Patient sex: M
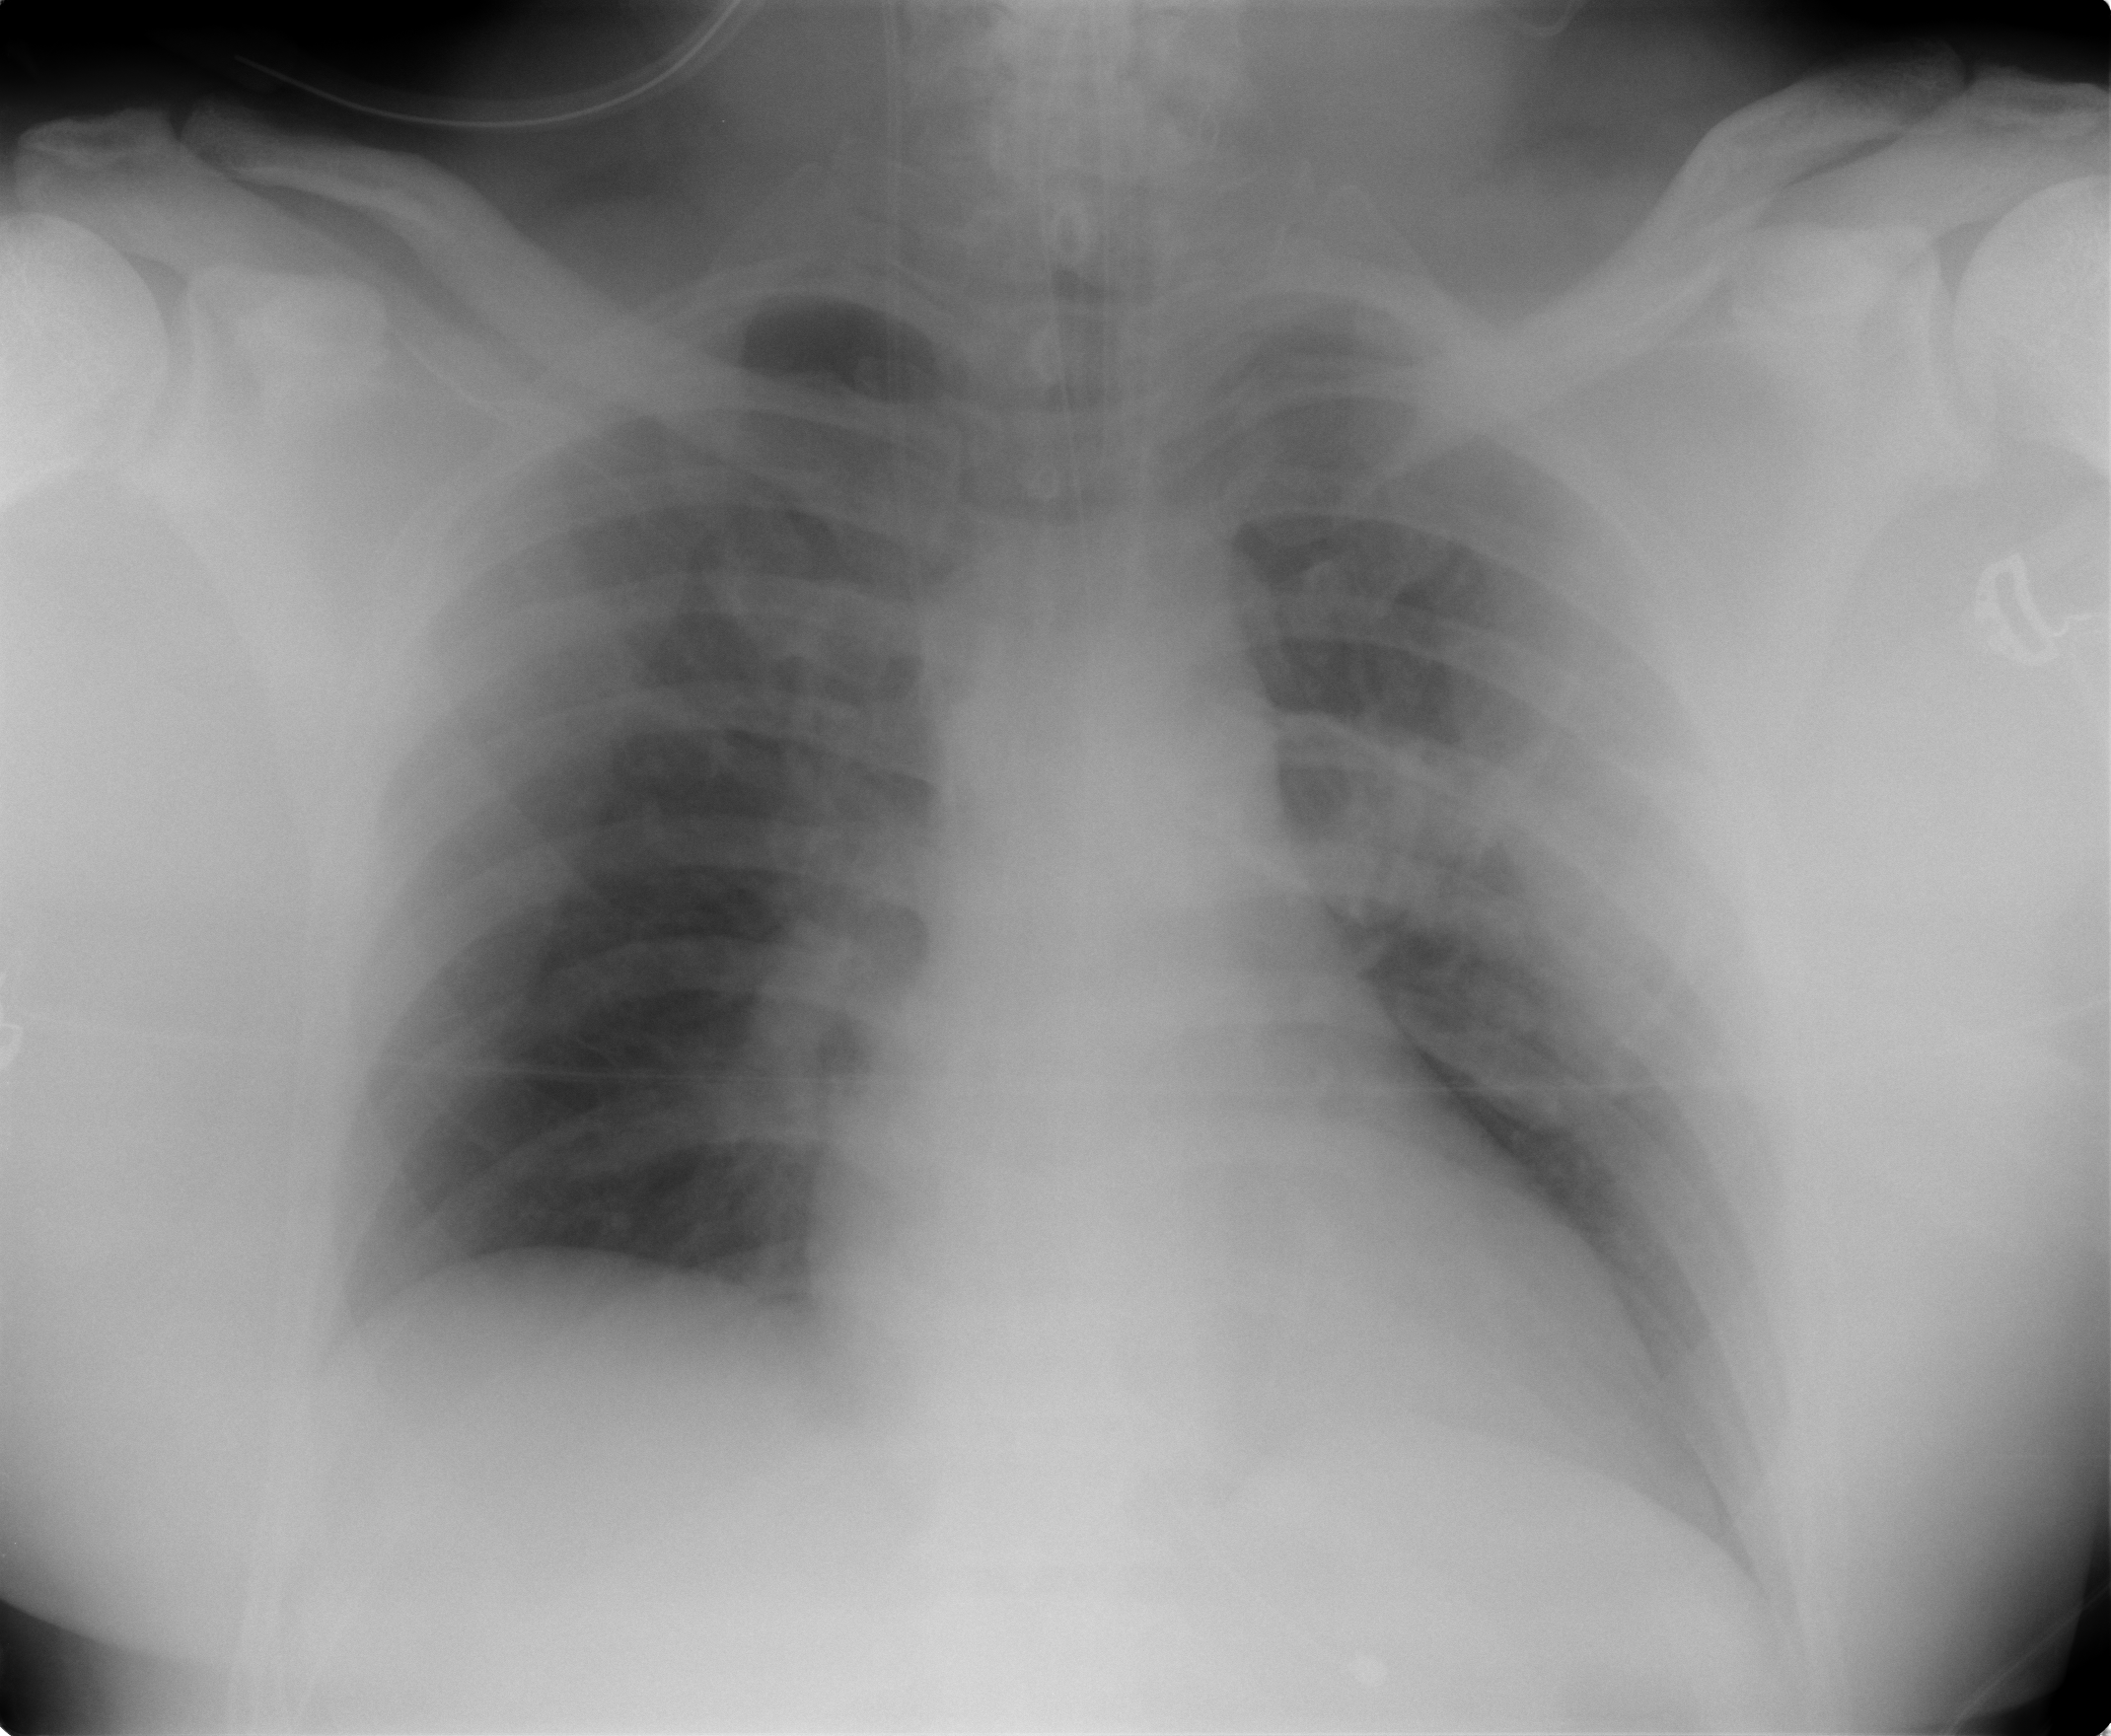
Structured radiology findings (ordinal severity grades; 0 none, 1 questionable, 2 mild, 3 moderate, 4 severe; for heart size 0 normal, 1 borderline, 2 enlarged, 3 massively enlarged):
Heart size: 0
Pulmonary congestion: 0
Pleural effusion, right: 0
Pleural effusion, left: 2
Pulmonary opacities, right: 0
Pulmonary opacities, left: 0
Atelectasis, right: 1
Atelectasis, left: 2